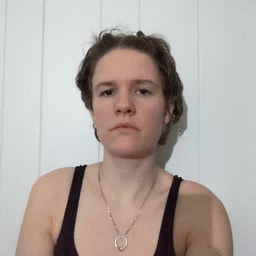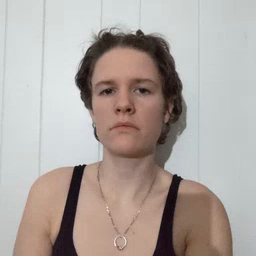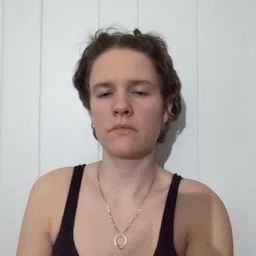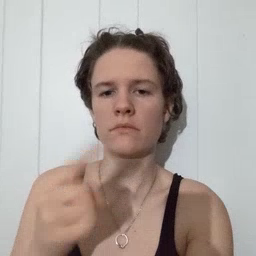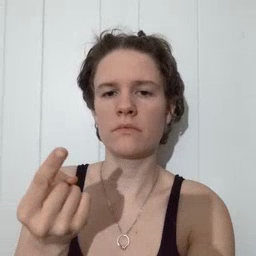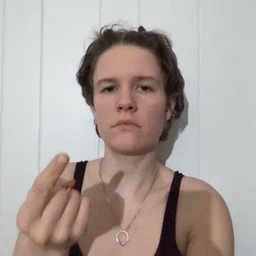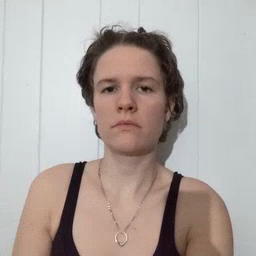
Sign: first